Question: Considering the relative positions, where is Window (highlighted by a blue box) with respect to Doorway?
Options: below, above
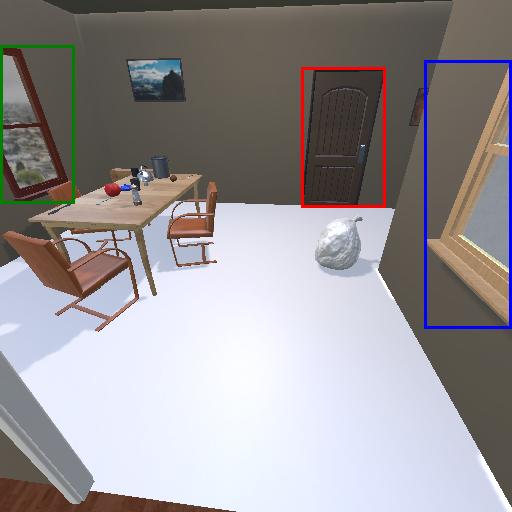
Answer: below